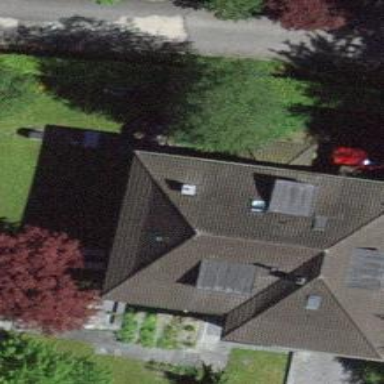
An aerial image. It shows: Residential building.